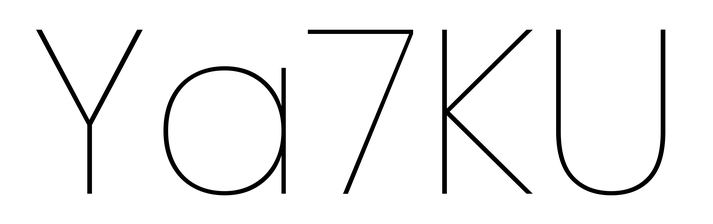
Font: Poppins-Thin